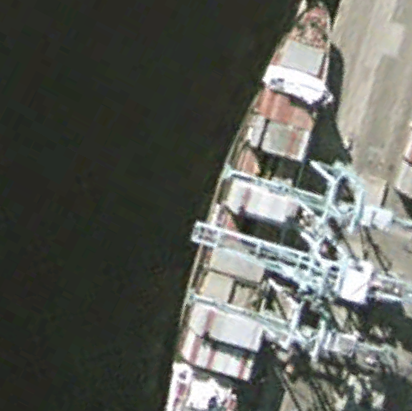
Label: Container_ship